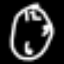
Label: clock